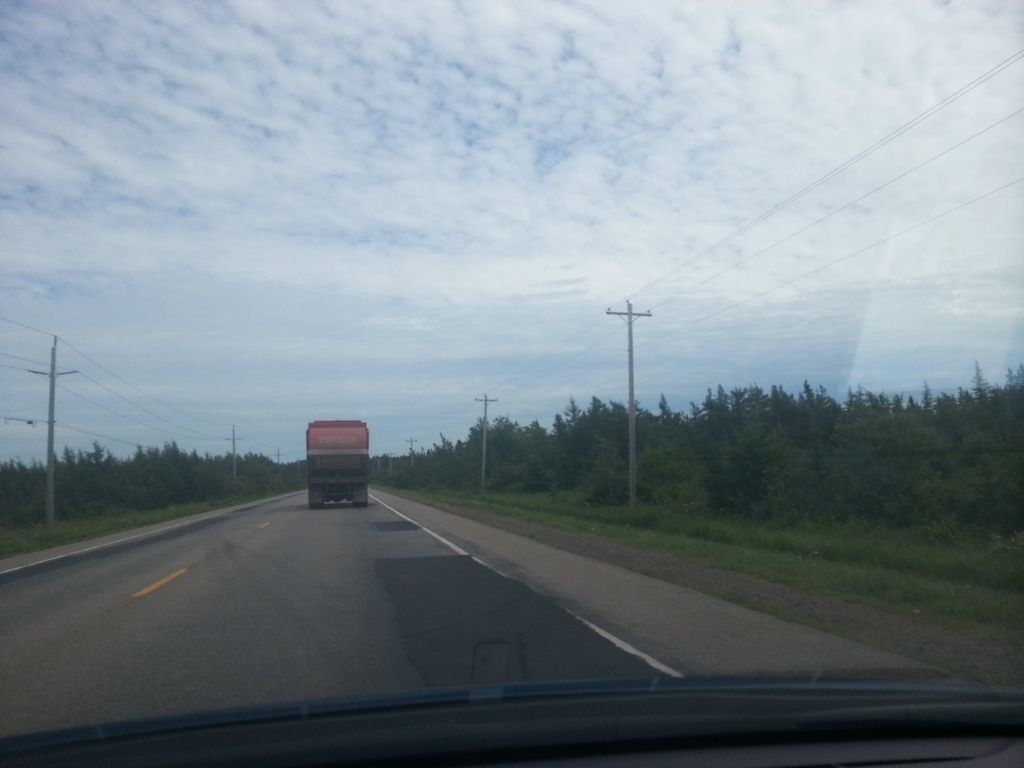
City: charlottetown